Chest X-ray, PA view. Patient: 66 years old, sex M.
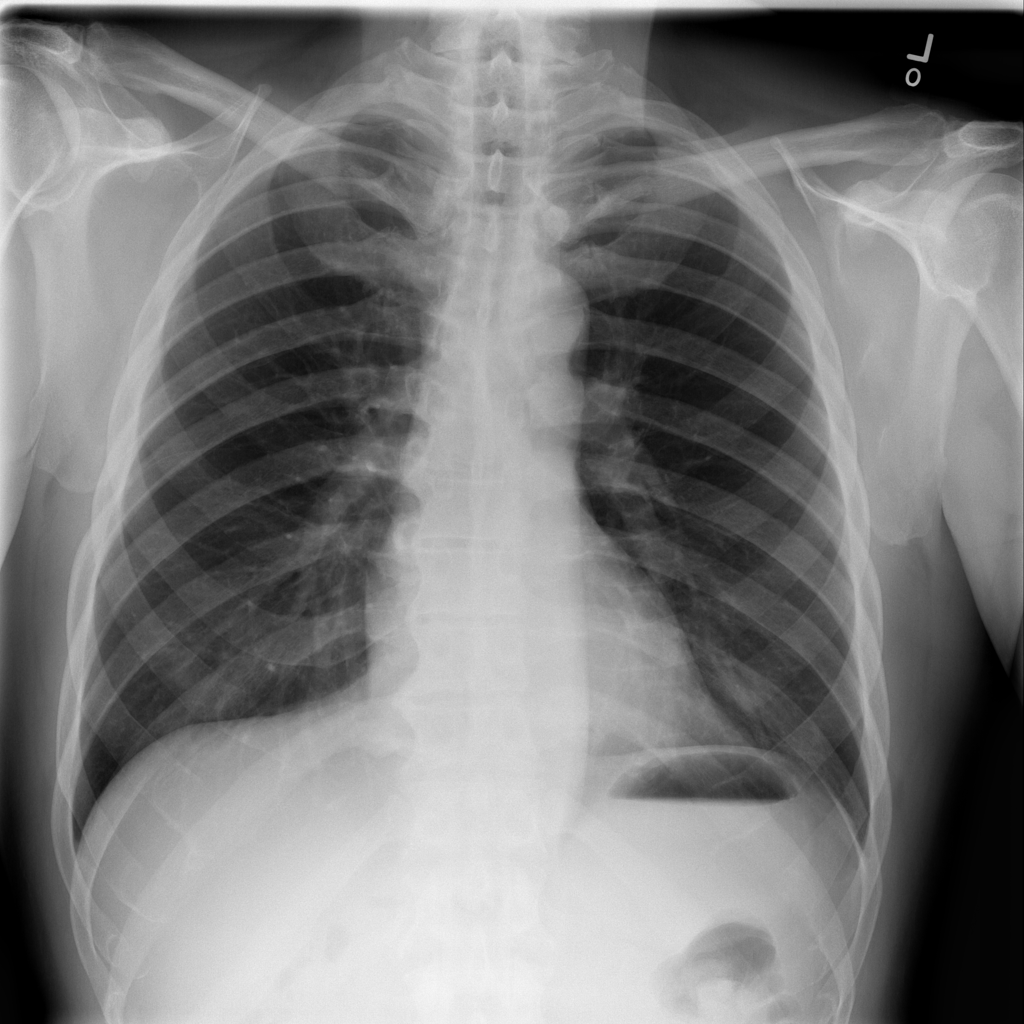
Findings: No Finding